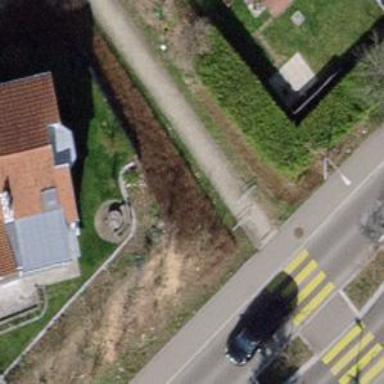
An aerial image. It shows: Double cycle barrier.